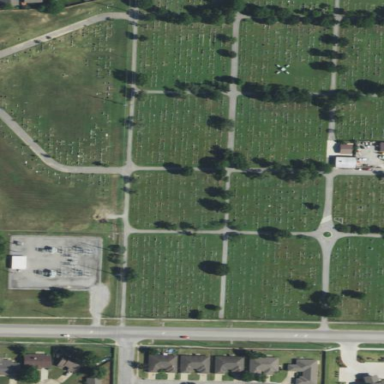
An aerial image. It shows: Graveyard.